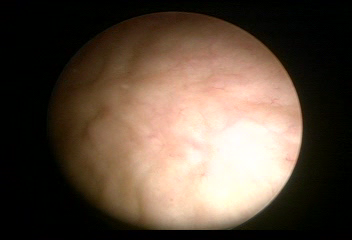
Modality: WLC
Class: Normal mucosa
Bladder cancer association: No